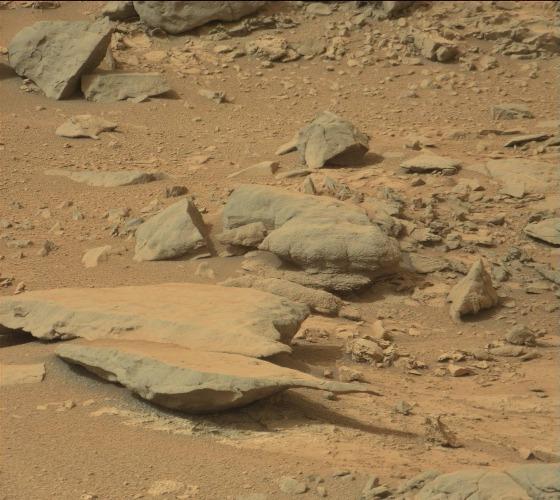
Terrain classes present: Bedrock, Gravel / Sand / Soil, Rock, Shadow